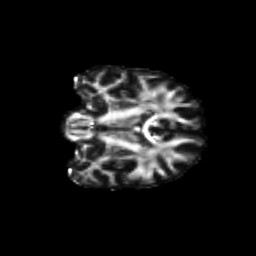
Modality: FA
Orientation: coronal
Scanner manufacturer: siemens
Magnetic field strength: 3 T
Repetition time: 9.2 s
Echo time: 0.084 s